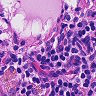
Metastatic tissue present: no